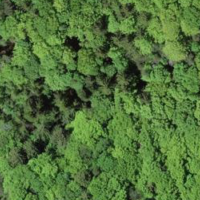
EUNIS habitat code: 41
Species observed at this site:
Pinus sylvestris
Ilex aquifolium
Taxus baccata